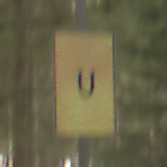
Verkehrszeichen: AnkuendigungOderFortsetzungUmleitungOhnePfeilsymbol
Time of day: MorningAfternoon
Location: Outdoor (Nature)
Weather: Overcast
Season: Winter
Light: Natural